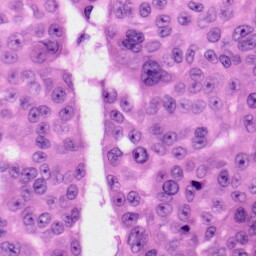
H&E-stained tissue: Skin